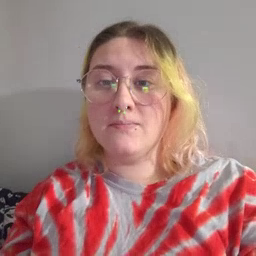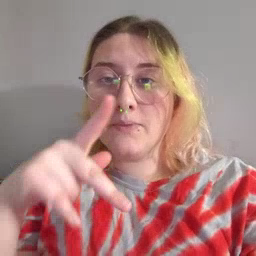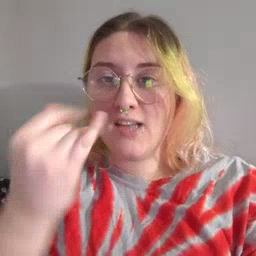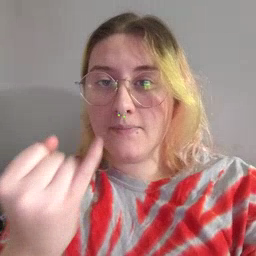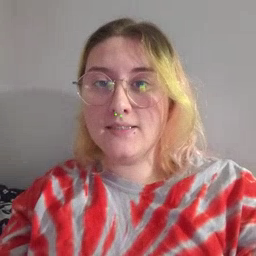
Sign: pajamas